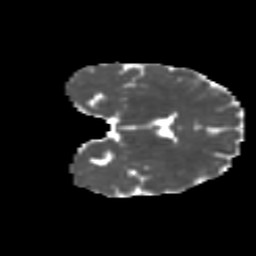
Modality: MD
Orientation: coronal
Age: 20
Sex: female
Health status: ill
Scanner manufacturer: ge
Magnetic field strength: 3 T
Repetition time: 6.956 s
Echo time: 0.0823 s